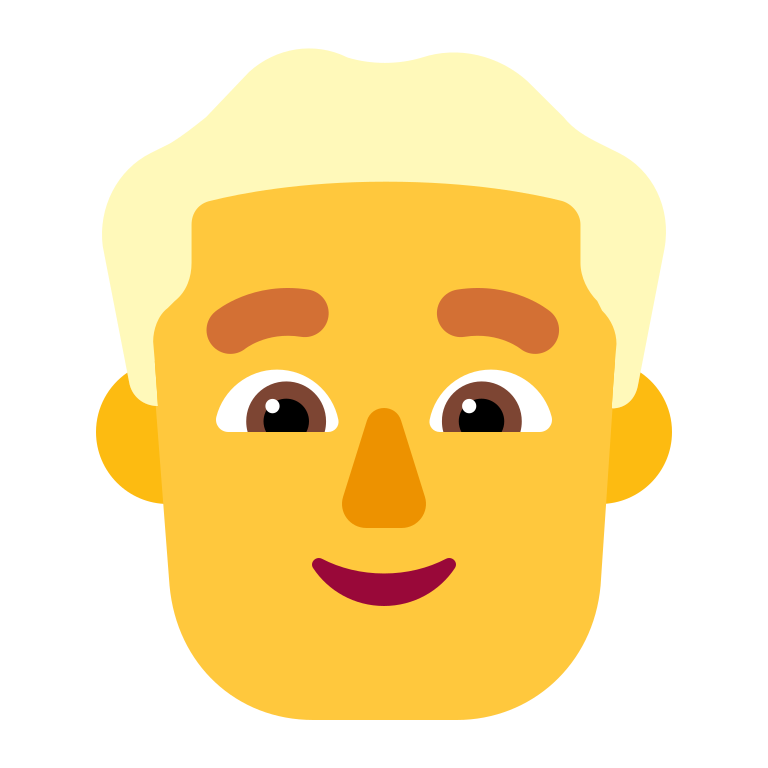
man blonde hair flat default